Question: I'm trying to code more "responsive" after reading Ethan Marcote's <URL>.
I have come up with a case which I'm not sure how to solve. In a 'li' element, I have four different 'div's. The first one cannot change width or height (I know this isn't responsive but the image size must remain the same within it). The other three 'div's can stretch as they are just text.
Now, I know I can set the 'div's to have different percentages of their parent width, which is fine, except for the fact that div1 HAS to be a defined pixel width. This throws out the calculations for the other percentages (browser width - 77px is going to be a different number for different browser sizes), so what shall I do?
I've whipped up this to help illustrate my problem.

As I mention, I realise I can use JS to set a container div's width on document load and resize but that seems, well, not so great.
Thanks for any help :)
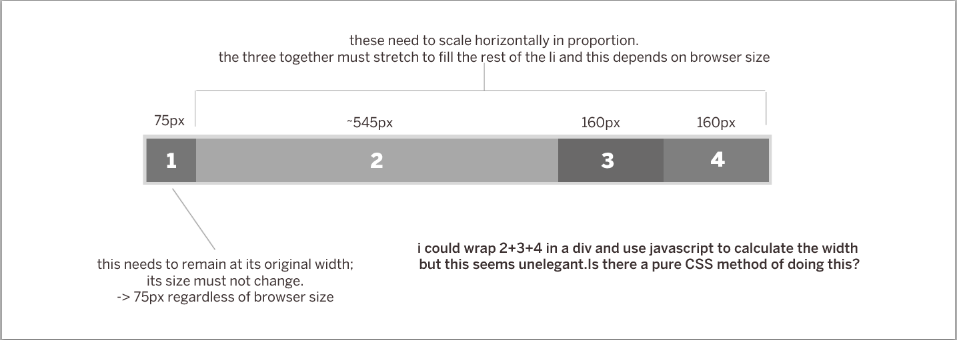
Answer: Maybe table somethings can help
'''
<!DOCTYPE html>
<html>
<head>
<style>
li { display: table; clear: both; width: 100% }
li div { display: table-cell; border: 1px solid blue; height: 1em }
.div1 { min-width: 65px; max-width: 65px }
.div2 { width: 60% }
.div3 { width: 10% }
.div4 { width: 30% }
</style>
</head>
<body>
<ul>
<li>
<div class="div1"></div>
<div class="div2"></div>
<div class="div3"></div>
<div class="div4"></div>
</li>
<li>
<div class="div1"></div>
<div class="div2"></div>
<div class="div3"></div>
<div class="div4"></div>
</li>
</ul>
</body>
</html>
'''